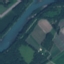
Land use / land cover: River